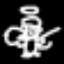
Label: angel